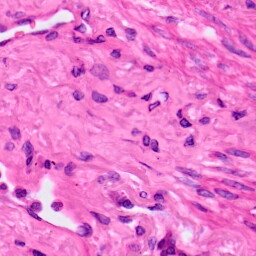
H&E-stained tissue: Lung